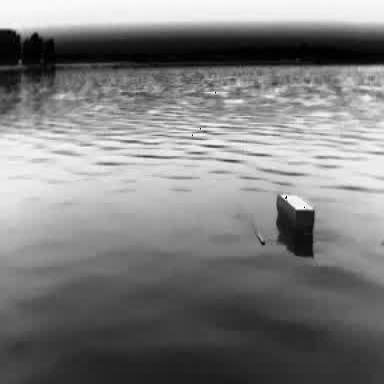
There is a fishing_boat in the infrared image.